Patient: sex F, age 59
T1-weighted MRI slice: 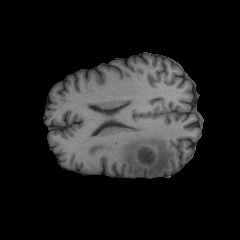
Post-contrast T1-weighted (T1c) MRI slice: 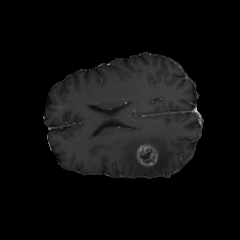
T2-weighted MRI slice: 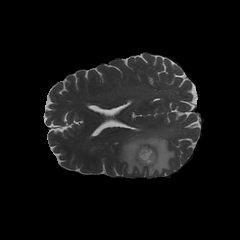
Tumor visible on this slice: yes
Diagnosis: Glioblastoma, IDH-wildtype
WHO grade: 4